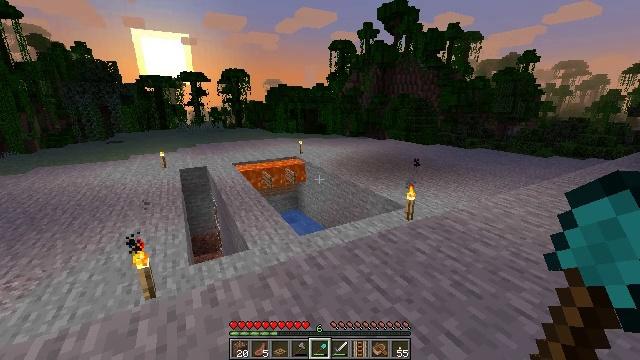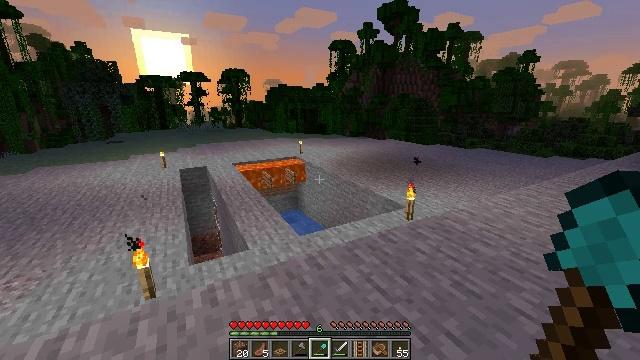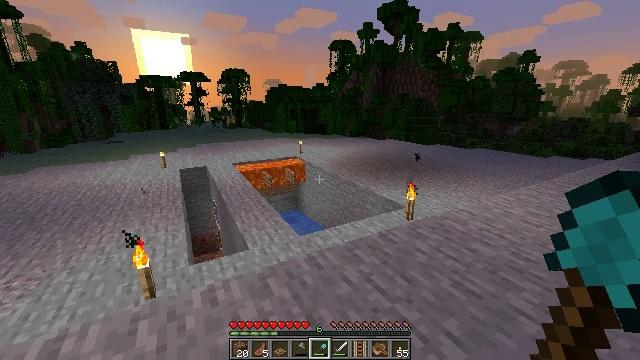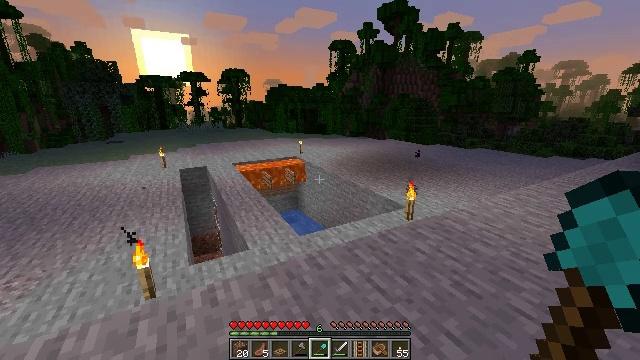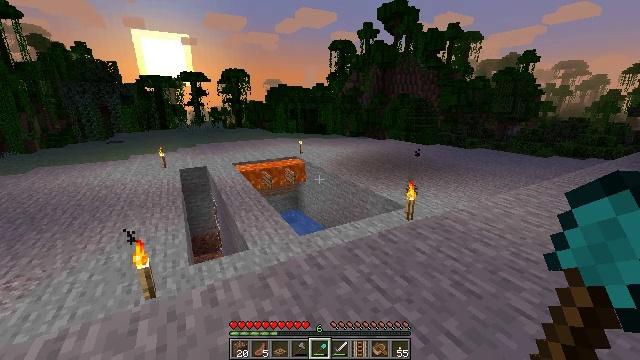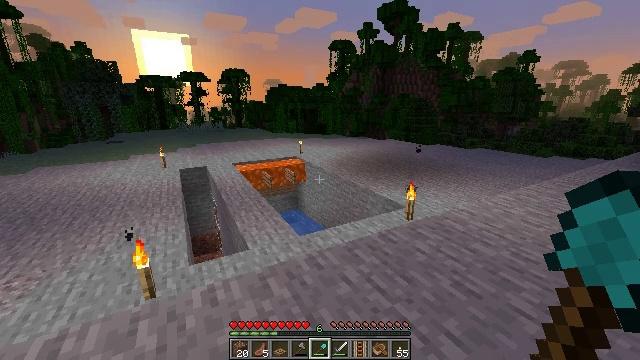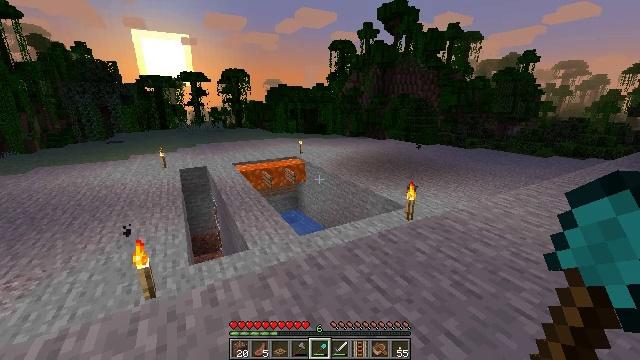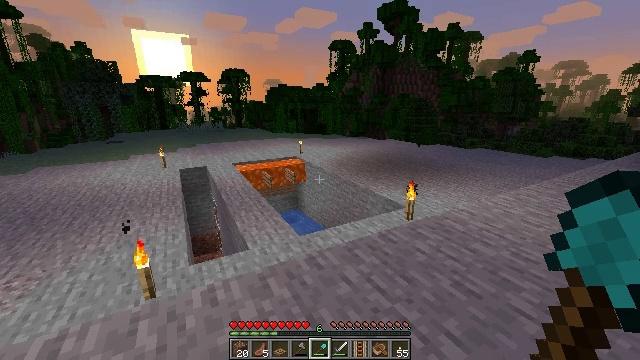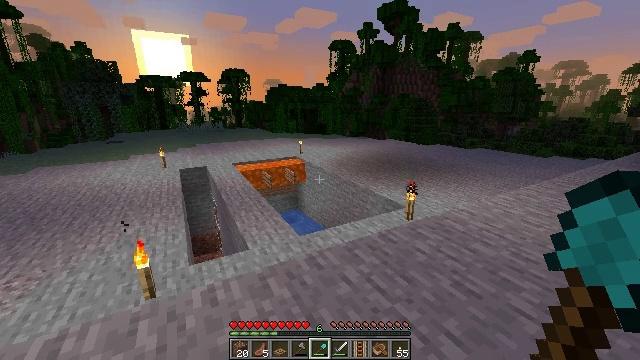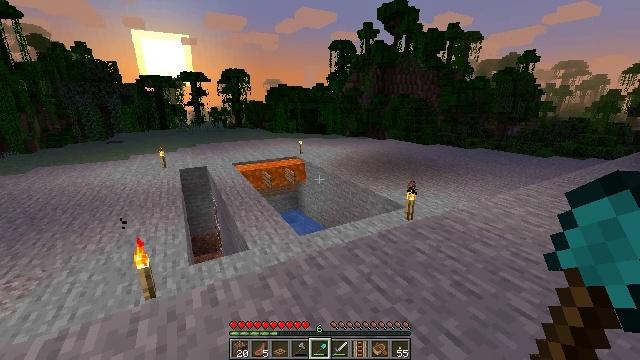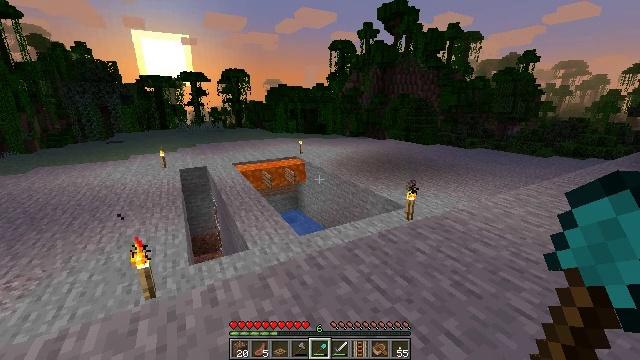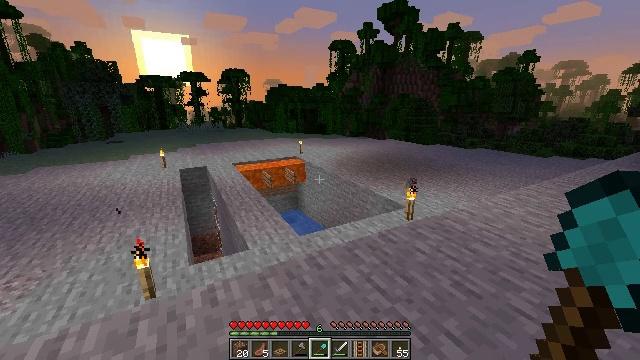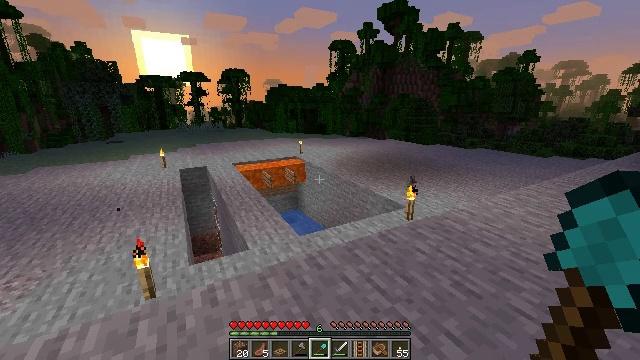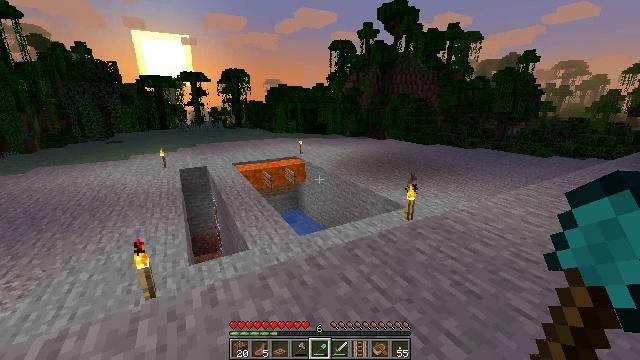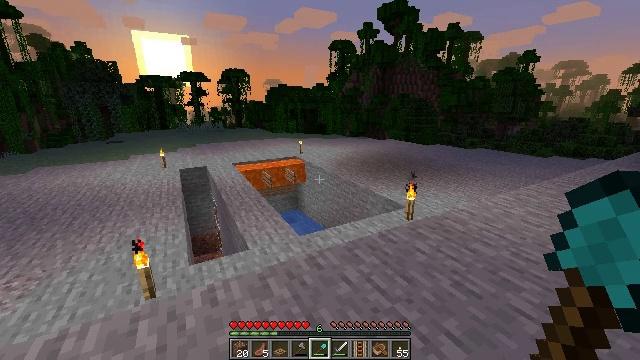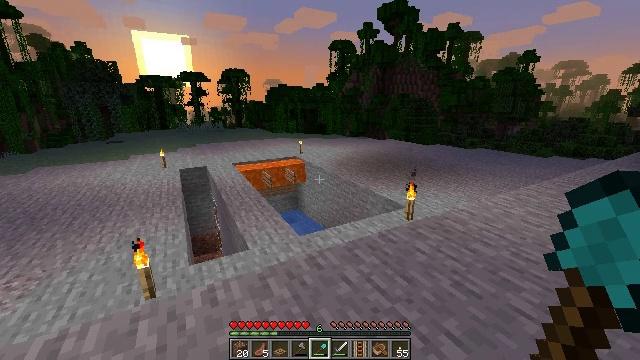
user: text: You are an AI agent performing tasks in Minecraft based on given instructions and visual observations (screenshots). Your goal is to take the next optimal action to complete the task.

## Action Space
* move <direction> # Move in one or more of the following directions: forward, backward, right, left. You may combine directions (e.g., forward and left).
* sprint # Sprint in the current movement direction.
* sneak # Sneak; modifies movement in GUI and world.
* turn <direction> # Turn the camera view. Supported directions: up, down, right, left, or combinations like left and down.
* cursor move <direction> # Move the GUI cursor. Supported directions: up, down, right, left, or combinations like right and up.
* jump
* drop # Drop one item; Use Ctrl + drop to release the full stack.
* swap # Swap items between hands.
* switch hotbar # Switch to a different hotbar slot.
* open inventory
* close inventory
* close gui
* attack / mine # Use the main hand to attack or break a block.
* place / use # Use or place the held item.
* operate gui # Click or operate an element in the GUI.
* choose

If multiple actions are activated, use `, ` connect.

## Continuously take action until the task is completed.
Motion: motion action
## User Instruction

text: Collect the poppy by clicking on it.
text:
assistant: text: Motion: no_op
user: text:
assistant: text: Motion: no_op
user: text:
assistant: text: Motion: no_op
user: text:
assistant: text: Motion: no_op
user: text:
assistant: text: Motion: no_op
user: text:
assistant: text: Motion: no_op
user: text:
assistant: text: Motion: no_op
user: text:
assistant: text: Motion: no_op
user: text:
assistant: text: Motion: no_op
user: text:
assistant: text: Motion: no_op
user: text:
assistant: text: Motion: no_op
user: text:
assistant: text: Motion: no_op
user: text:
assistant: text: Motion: no_op
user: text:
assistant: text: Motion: no_op
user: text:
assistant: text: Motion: no_op
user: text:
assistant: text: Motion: no_op
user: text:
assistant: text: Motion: no_op
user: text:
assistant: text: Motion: no_op
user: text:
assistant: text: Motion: no_op
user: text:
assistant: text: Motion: no_op
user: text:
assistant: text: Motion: no_op
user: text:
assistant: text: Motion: no_op
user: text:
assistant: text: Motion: no_op
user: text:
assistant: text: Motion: no_op
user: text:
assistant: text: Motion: no_op
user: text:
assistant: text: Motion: no_op
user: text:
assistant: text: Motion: no_op
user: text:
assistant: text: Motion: no_op
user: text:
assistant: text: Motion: no_op
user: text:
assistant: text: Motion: no_op